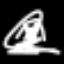
Label: palm tree